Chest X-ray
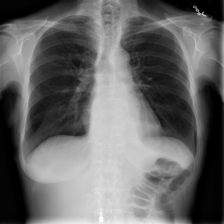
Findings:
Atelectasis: negative
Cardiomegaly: negative
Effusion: negative
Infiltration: negative
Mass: negative
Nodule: negative
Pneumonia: negative
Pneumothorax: negative
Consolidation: negative
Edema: negative
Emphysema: negative
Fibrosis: negative
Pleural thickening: negative
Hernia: negative